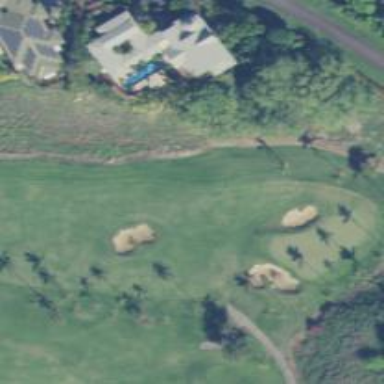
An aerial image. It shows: Golf hole.